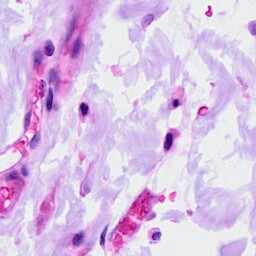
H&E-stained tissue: Ovarian